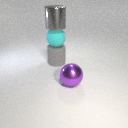
large gray metal cylinder above large gray rubber cylinder